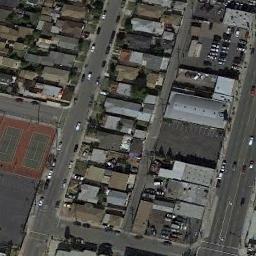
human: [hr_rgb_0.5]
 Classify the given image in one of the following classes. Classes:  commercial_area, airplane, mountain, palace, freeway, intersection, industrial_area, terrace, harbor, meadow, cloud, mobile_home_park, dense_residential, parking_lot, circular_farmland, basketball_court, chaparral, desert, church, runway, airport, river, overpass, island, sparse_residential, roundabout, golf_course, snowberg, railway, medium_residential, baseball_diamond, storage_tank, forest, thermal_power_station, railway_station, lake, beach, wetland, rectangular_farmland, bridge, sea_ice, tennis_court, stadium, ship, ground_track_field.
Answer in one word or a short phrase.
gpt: tennis_court